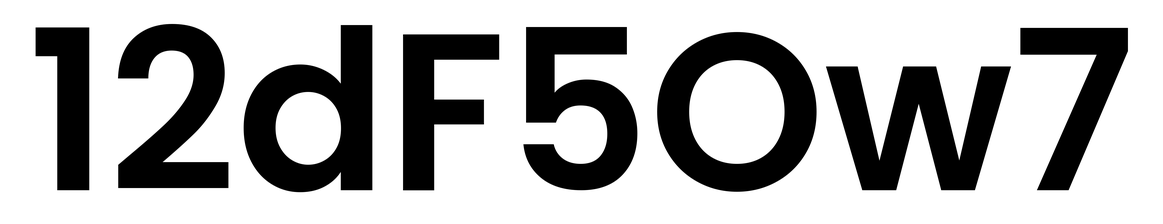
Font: Poppins-SemiBold